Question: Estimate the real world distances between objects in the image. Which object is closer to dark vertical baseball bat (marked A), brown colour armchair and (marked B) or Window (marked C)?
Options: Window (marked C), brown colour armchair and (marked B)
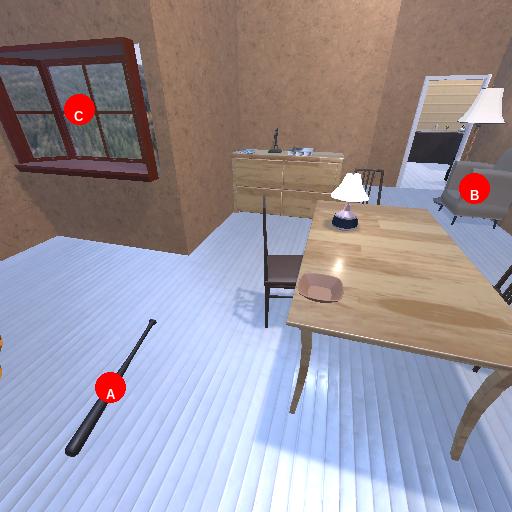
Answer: Window (marked C)